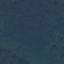
Label: Forest